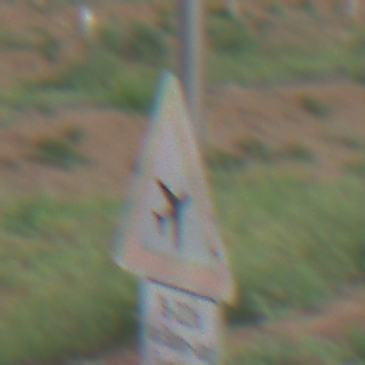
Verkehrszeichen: FlugbetriebLinks
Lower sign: ZeitangabenMitBeschraenkungAufWochentage4
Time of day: SunriseSunset
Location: Outdoor (Nature)
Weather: PartlyCloudy
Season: NotSpecified
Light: Natural